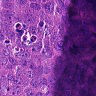
Metastatic tissue present: yes